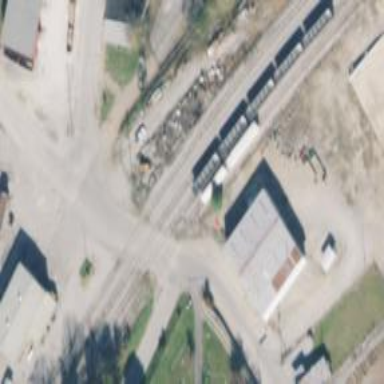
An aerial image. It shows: Railway level crossing.